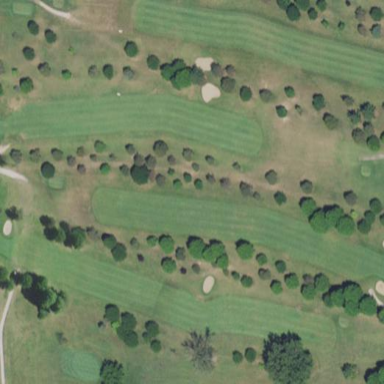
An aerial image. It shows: Rough area on grassy golf course.